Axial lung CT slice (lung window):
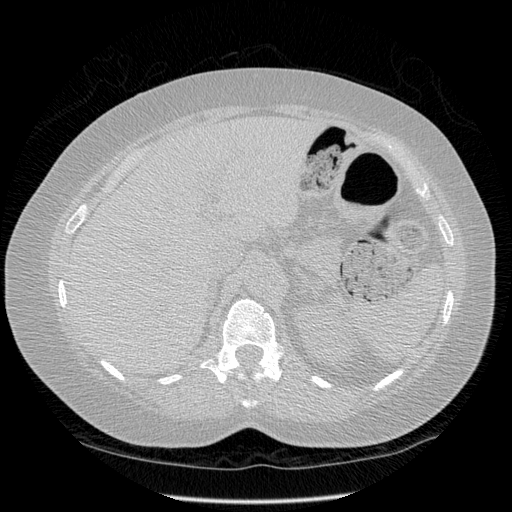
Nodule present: no